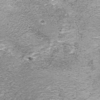
Label: not_dusty